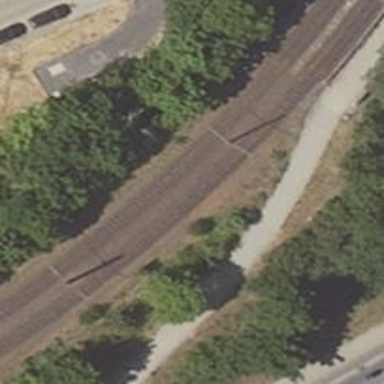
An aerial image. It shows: Tram railway line with electrified contact line.